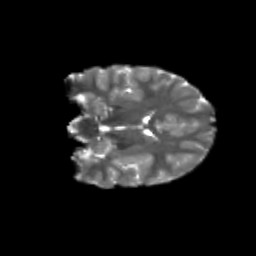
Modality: T2w
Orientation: coronal
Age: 10
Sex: male
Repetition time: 9.512 s
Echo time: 0.089 s